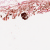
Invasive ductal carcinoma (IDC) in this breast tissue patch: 0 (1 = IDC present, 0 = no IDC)